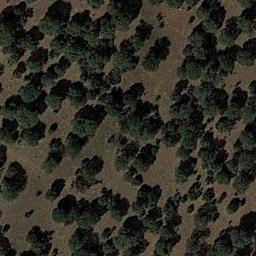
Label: chaparral